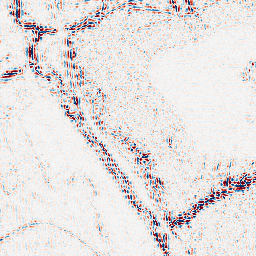
Category: wavelet
Decomposition family: wavelet_dwt
Decomposition parameters: wavelet: coif2
level: 2
Upsampling method: sinc_blackman
Upsampling parameters: scale: 2
kernel_size: 8
Upsampling scale: 2